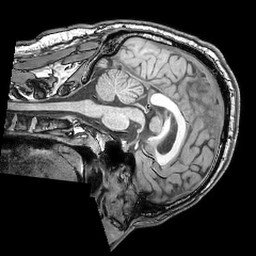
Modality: T1w
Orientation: sagittal
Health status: ill
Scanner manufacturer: philips
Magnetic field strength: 3 T
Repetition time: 0.007 s
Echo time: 0.003501 s